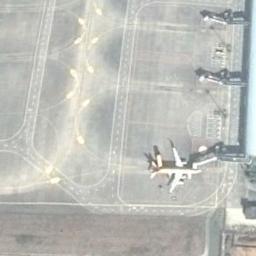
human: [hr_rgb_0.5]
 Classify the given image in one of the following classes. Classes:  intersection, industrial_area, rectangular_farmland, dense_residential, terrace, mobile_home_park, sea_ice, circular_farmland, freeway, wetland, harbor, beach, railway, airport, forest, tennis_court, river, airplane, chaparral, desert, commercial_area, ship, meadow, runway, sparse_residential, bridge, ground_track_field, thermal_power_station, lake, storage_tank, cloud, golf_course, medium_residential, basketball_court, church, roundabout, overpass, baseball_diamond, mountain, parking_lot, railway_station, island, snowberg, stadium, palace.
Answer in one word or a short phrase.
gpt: airplane